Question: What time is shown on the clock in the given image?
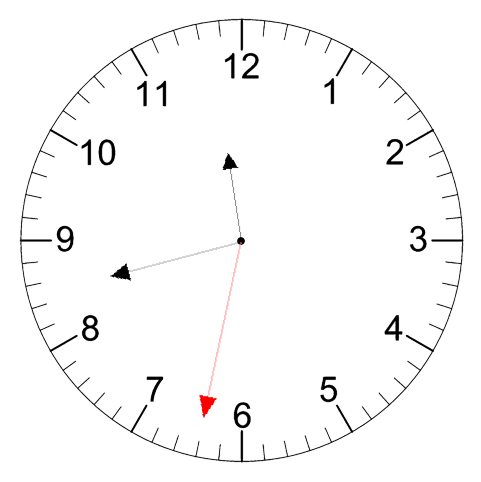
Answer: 11:42:32